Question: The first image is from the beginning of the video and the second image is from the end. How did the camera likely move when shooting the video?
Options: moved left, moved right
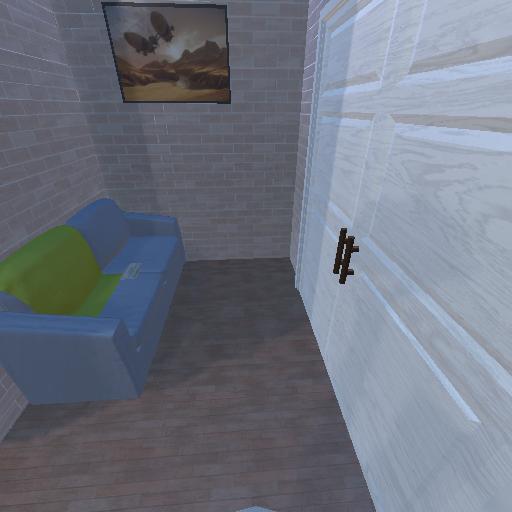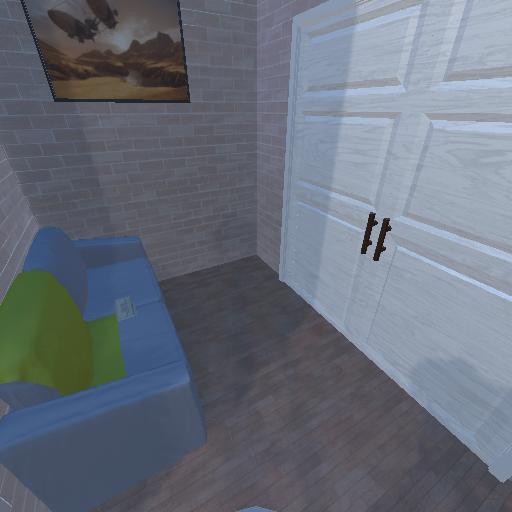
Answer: moved left